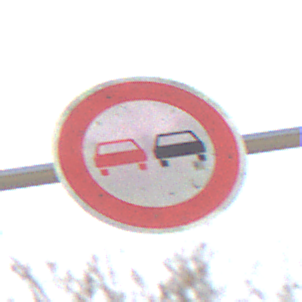
Verkehrszeichen: Ueberholverbot
Umgebung: Outdoor, Nature
Tageszeit: MorningAfternoon
Wetter: PartlyCloudy
Licht: Natural
Jahreszeit: Winter
Kontrast: MediumContrast